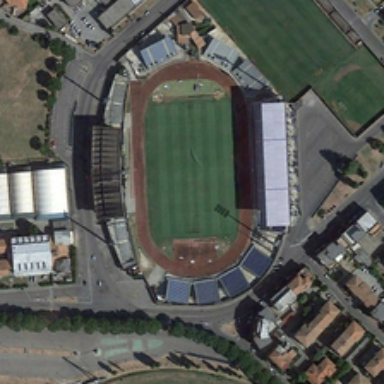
Some buildings and green trees are around a stadium .